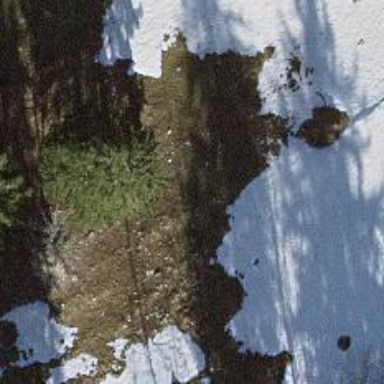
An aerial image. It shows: Single tag "natural: tree."